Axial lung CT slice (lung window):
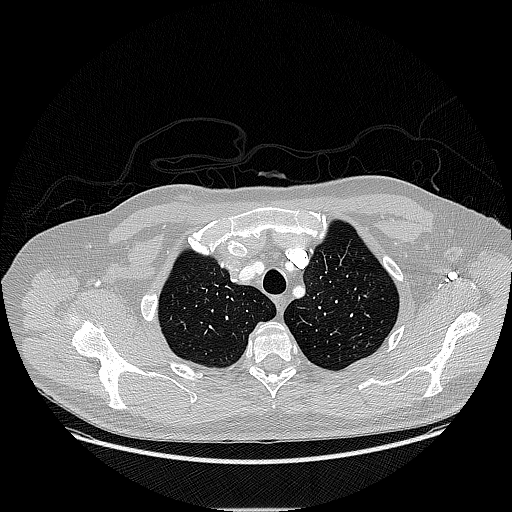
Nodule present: no